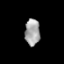
Tissue: prostate
Cell type: Fibroblasts
Senescence score: 0.7705
Nuclear area (px): 387
Mean DAPI intensity: 164.14